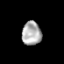
Tissue: prostate
Cell type: T cells
Senescence score: 0.3472
Nuclear area (px): 455
Mean DAPI intensity: 172.648